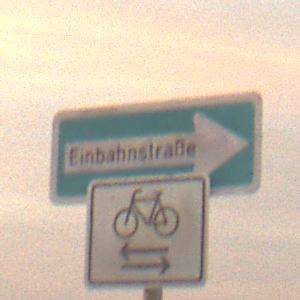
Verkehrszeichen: EinbahnstrasseRechtsweisend
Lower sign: RichtungsangabeDurchPfeile9
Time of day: SunriseSunset
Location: Outdoor (Nature)
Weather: PartlyCloudy
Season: NotSpecified
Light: Natural